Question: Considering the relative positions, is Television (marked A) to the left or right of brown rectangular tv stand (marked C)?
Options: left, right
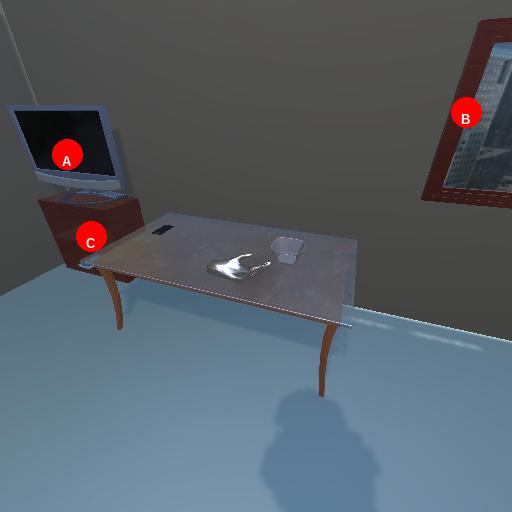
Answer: left